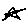
Label: star